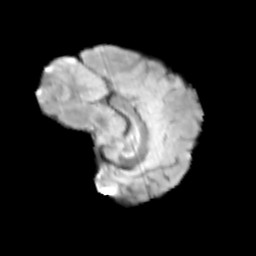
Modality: T2w
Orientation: sagittal
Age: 12
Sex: male
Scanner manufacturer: siemens
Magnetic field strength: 3 T
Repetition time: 3.8 s
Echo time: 0.07 s